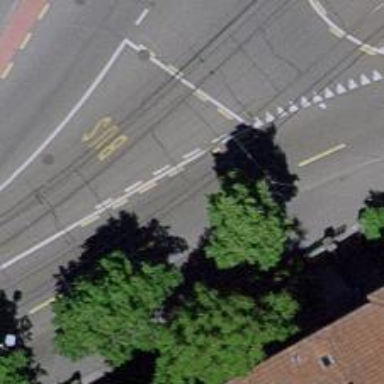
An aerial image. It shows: Tram level crossing on railway.